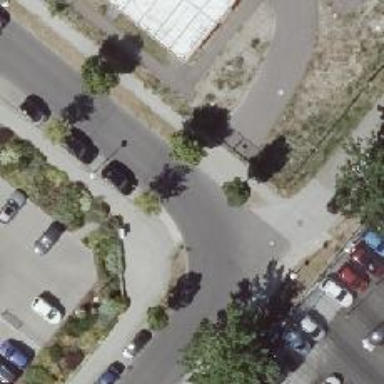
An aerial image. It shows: Uncontrolled crossing along footway.